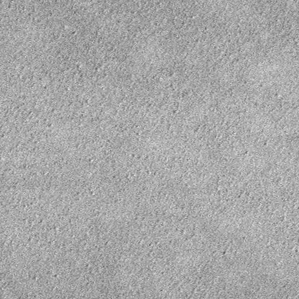
Label: frost